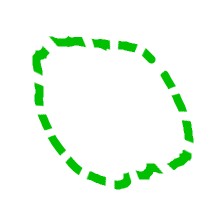
Shape: circle